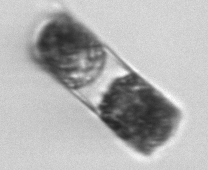
Label: Hemiaulus